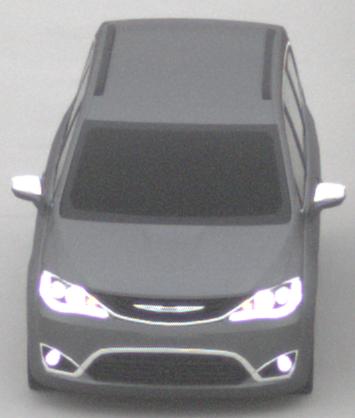
Make: Chrysler
Model: Pacifica
Detailed model: -
Model produced from: 2016
Model produced until: 2020
Doors: 5
Color: gray
Road condition: dry road
Daytime: midday
Contrast: low contrast